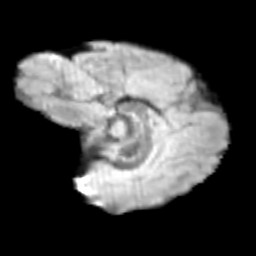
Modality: T2w
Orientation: sagittal
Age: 9
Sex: male
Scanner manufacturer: siemens
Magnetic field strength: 3 T
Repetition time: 3.8 s
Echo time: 0.07 s